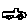
Label: car